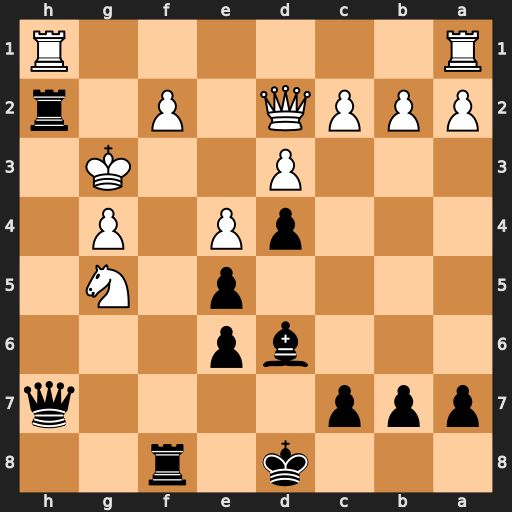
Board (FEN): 3k1r2/ppp4q/3bp3/4p1N1/3pP1P1/3P2K1/PPPQ1P1r/R6R
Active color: b
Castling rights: -
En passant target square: -
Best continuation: Qh4#